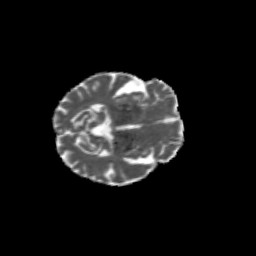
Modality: MD
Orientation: axial
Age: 71
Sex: female
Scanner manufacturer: siemens
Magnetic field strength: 3 T
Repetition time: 4.71 s
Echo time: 0.0906 s